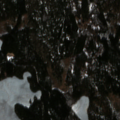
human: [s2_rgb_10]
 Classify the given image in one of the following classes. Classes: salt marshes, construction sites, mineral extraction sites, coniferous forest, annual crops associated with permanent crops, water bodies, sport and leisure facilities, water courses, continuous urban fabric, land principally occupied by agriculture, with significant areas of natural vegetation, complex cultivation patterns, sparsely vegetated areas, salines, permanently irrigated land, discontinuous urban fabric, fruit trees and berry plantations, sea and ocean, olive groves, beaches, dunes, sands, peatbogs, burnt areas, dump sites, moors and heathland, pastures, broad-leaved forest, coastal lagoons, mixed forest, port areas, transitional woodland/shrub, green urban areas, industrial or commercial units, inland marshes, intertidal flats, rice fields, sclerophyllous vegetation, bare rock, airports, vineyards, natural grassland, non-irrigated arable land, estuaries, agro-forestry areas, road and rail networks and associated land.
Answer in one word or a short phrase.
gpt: coniferous forest, mixed forest, water bodies